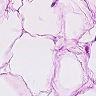
Metastatic tissue present: no